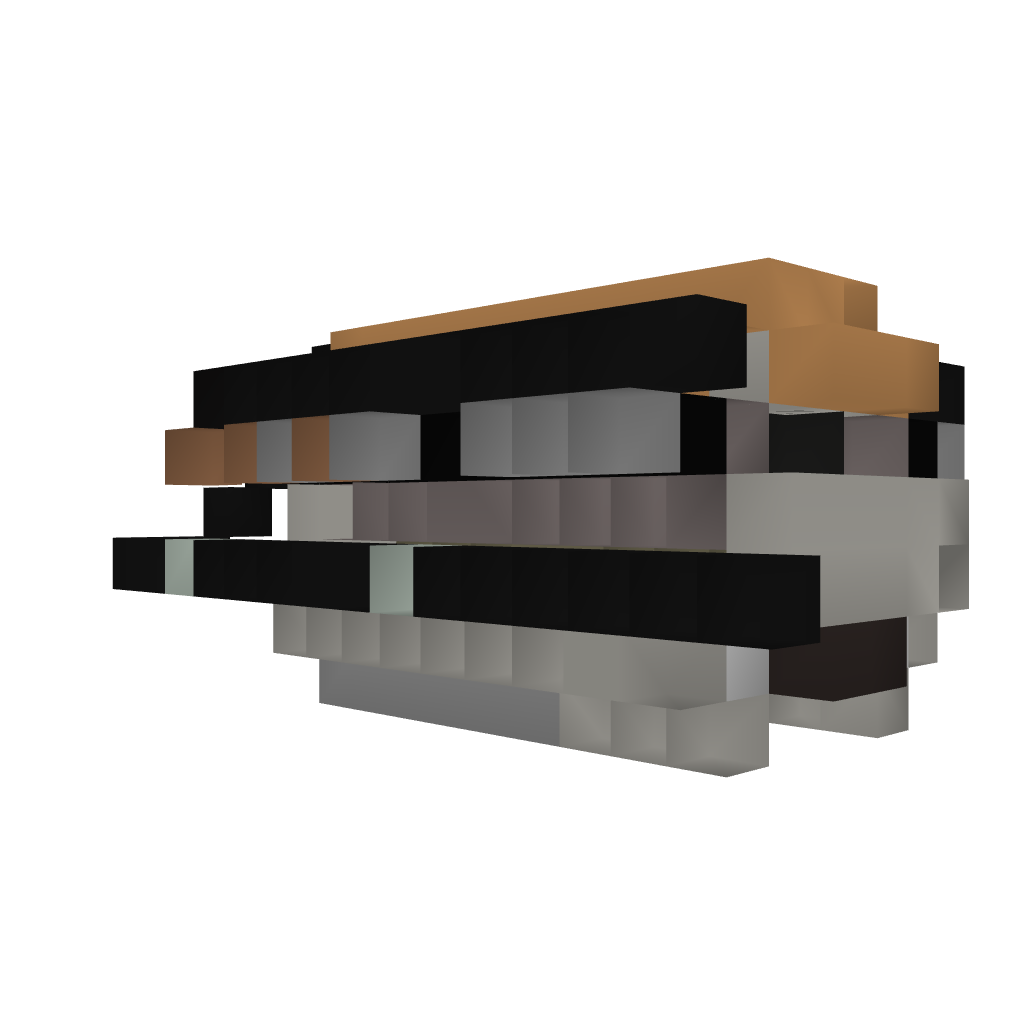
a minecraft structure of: Small farm sugarcane